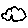
Label: cloud